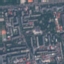
Label: Residential